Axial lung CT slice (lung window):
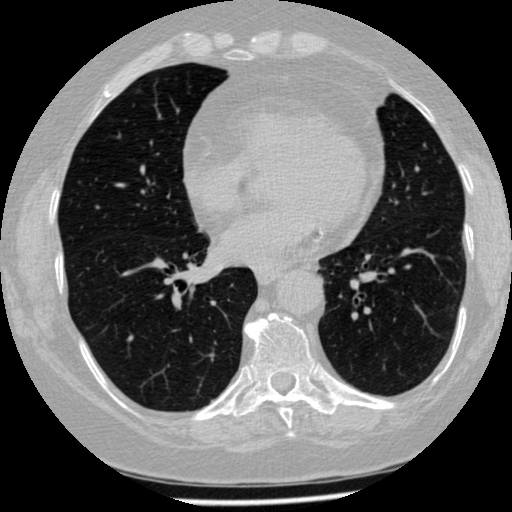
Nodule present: no